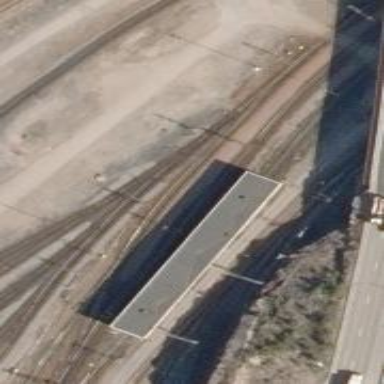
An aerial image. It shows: Wedge used for railway derailment.